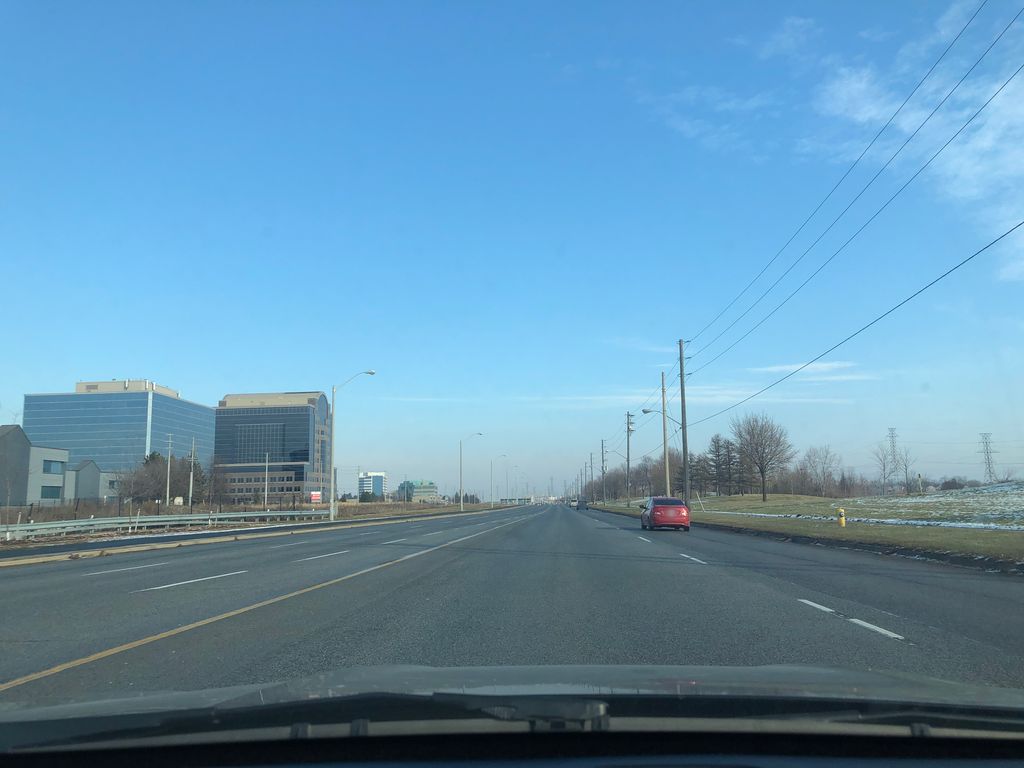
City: toronto